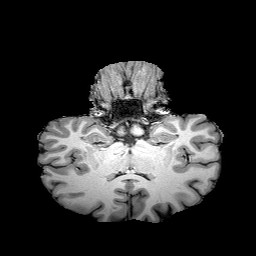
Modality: T1w
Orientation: sagittal
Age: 38
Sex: male
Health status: healthy